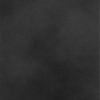
Label: dusty